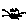
Label: cat